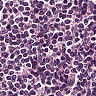
Metastatic tissue present: no